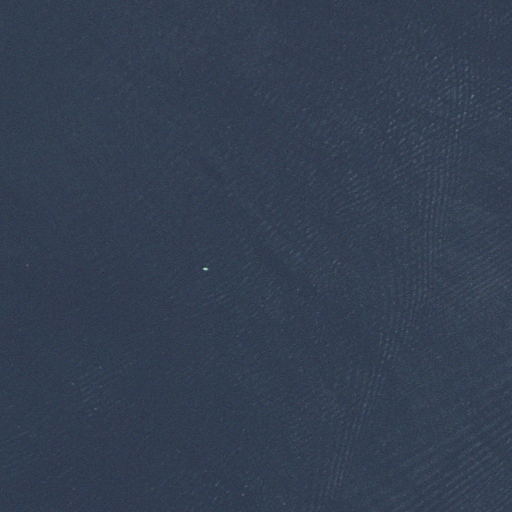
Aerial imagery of island in Massachusetts named Prairie Ledge containing only open water